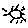
Label: sun